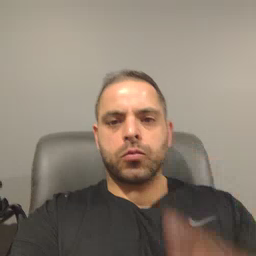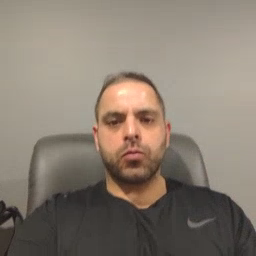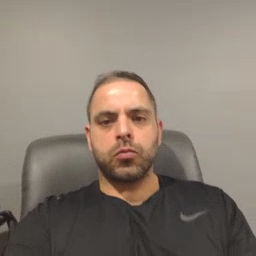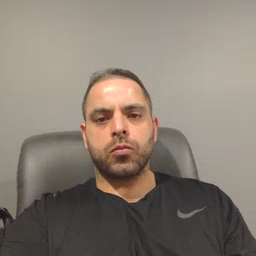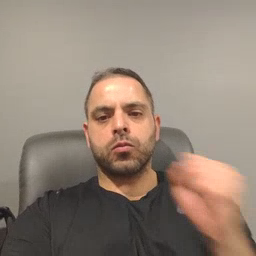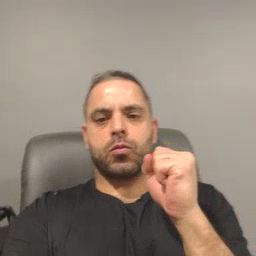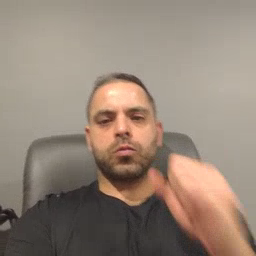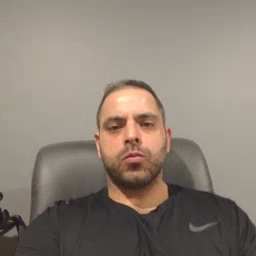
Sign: refrigerator